Question: I'm currently working on a unit conversion app, and ran into a problem that I'm still trying to figure how to solve it. The app is supposed to convert one unit to a different unit, and supposed to convert and display new value in the text view every time a unit is converted to a different unit.(meters to kilometers, miles to yards, etc.). I created a computed property called result which handles the conversion, but when I run the code in the simulator and toggle between the units, no changes are displayed to show the units converted successfully. I tried using a guard statement before the calculations since I figured Value is 0 after converting inputNumber to an integer, but that doesn't seem to work. I'm not sure where I went wrong but any help with this would be greatly appreciated. I have attached the code and simulator below.
Thanks.
PS. I have learned how to and can build this app using the measurement functionality provided by Apple, I'm trying to learn how to build it in a different way by basically using math calculations only.
'''
struct ContentView: View {
@State private var inputNumber = ""
@State private var inputUnitValue = 2
@State private var outputUnitValue = 2
@State private var outputValue = ""
let inputUnits = ["Feet", "Meters", "Kilometers", "Yard", "Miles"]
let outputUnits = ["Feet", "Meters", "Kilometers", "Yard", "Miles"]
var result: Double {
var outputType = ""
var inputType = ""
let value = Double(inputNumber) ?? 0
var output = Double(outputValue) ?? 0
var input = Double(inputNumber) ?? 0
guard value > 0 else {
return 0
}
//Converts input value to input unit
switch inputUnits[inputUnitValue] {
case "meters":
input = value * 3.28
case "kilometers":
input = value * 3280.84
case "yards":
input = value * 3
case "miles":
input = value * 5280
case "feet":
input = value * 1
default:
input = value * 3.28
}
//Converts input unit to output unit
switch outputUnits[outputUnitValue] {
case "meters":
output = value / 3.28
case "kilometers":
output = value / 3280.84
case "yards":
output = value / 3
case "miles":
output = value / 5280
case "feet":
output = value / 1
default:
output = value / 3.28
}
return output
}
var body: some View {
NavigationView {
Form {
Section {
TextField("Value", text: $inputNumber)
.keyboardType(.numberPad)
}
Section(header: Text("Input Units")) {
Picker("Input Units", selection: $inputUnitValue) {
ForEach(0 ..< inputUnits.count) {
Text("\(self.inputUnits[$0])")
}
}
.pickerStyle(SegmentedPickerStyle())
}
Section(header: Text("Output Units")) {
Picker("Input Units", selection: $outputUnitValue) {
ForEach(0 ..< outputUnits.count) {
Text("\(self.outputUnits[$0])")
}
}
.pickerStyle(SegmentedPickerStyle())
}
Section (header: Text("output")){
Text("\(result, specifier: "%.2f")")
}
}
.navigationBarTitle("Unit Conversion")
}
}
}
struct ContentView_Previews: PreviewProvider {
static var previews: some View {
ContentView()
}
}
'''

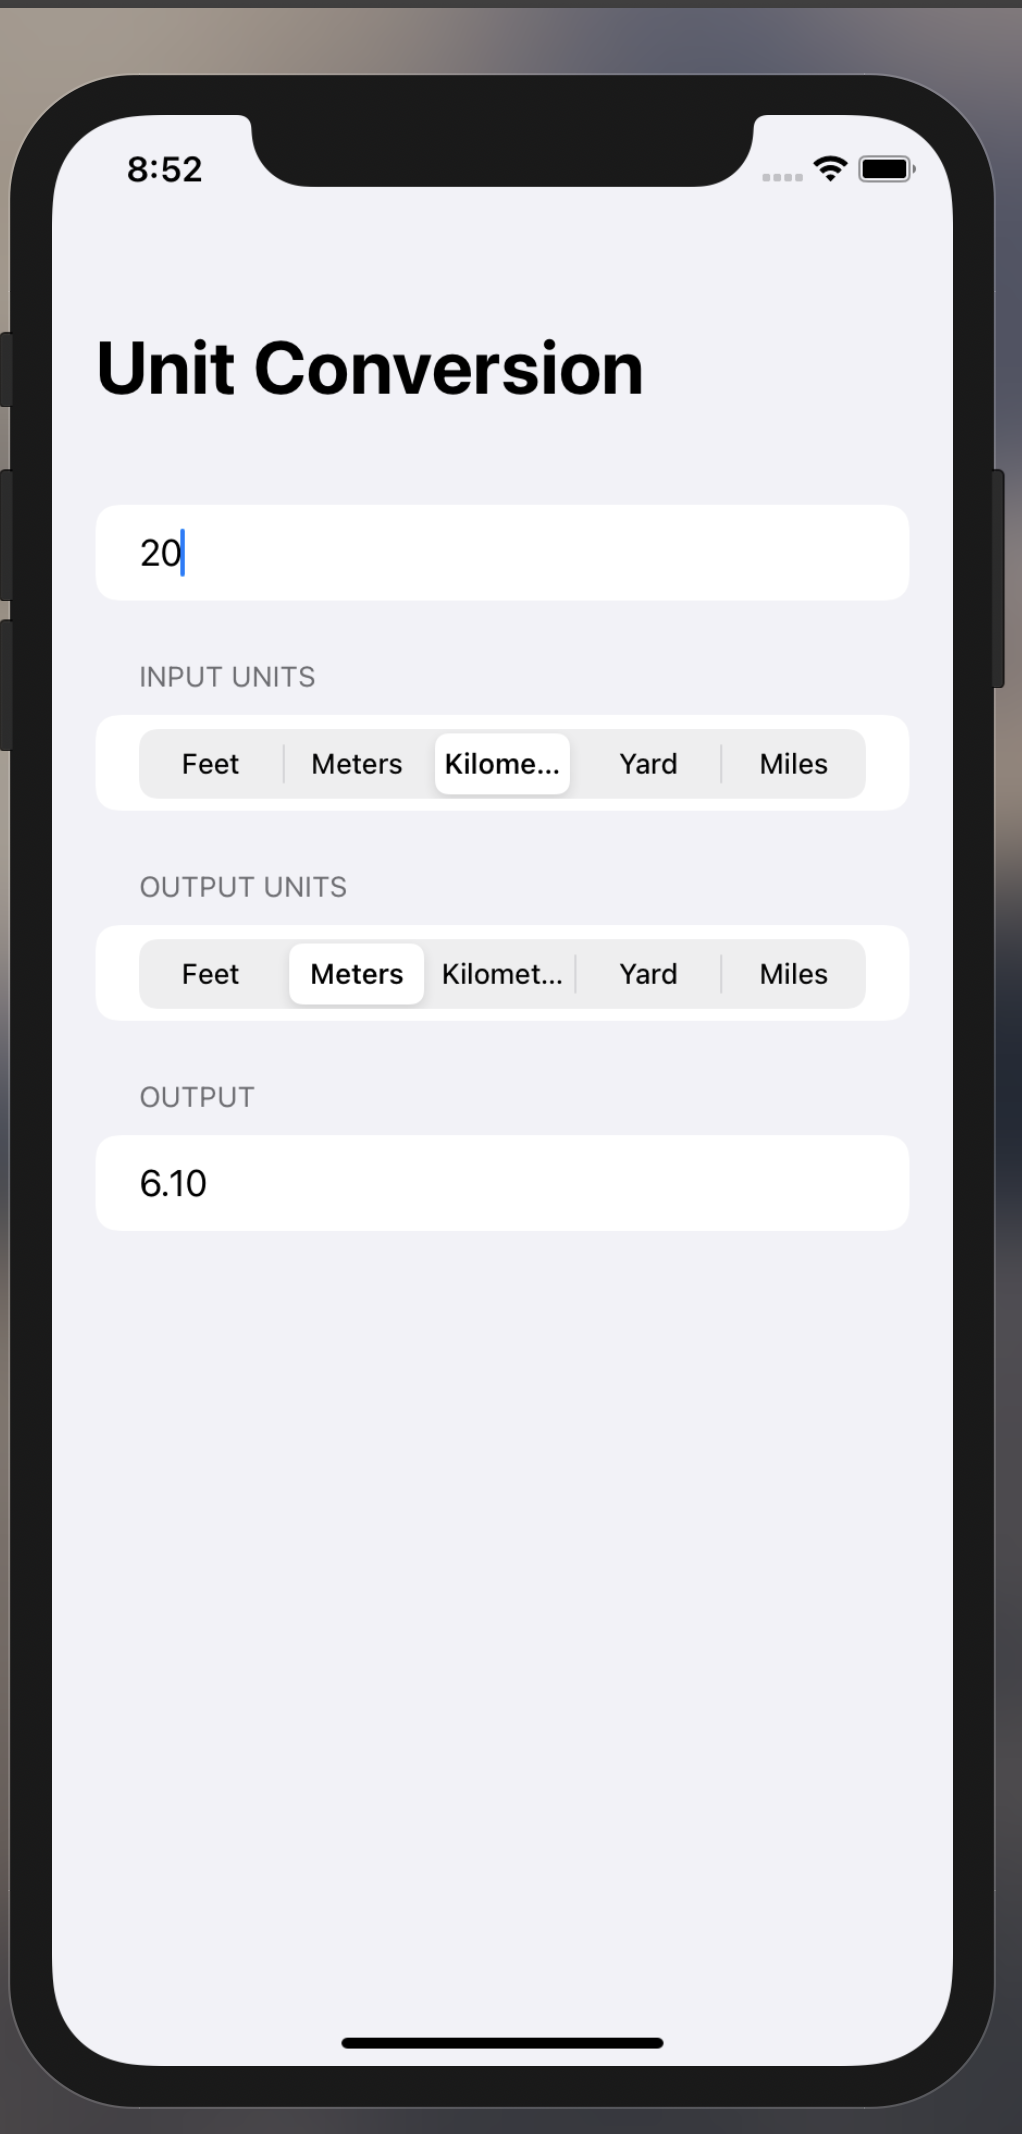
Answer: 'switch' is case sensitive. Your 'inputUnits' and 'outputUnits' are capitalized...
'''
let inputUnits = ["Feet", "Meters", "Kilometers", "Yard", "Miles"]
'''
... while your switch conditions are lowercased.
'''
switch inputUnits[inputUnitValue] {
case "meters": /// lowercased
...
}
'''
So, your 'switch' statement always falls through to the 'default'.
To fix, just add '.lowercased()':
'''
switch inputUnits[inputUnitValue].lowercased() {
'''
'''
switch outputUnits[outputUnitValue].lowercased() {
'''
---
One more thing: I assume the purpose of your 'switch'es are to:
1. Convert value to a standard feet unit
2. Convert that feet to the output unit
In this case, inside the second 'switch', you need to perform calculations using your 'input' variable (which is the input converted to feet) - 'value'.
To make things less confusing, I've renamed 'input' to 'inputAsFeet'.
'''
var result: Double {
let value = Double(inputNumber) ?? 0
var inputAsFeet = Double(0)
var output = Double(0)
guard value > 0 else {
return 0
}
switch inputUnits[inputUnitValue].lowercased() {
case "meters":
inputAsFeet = value * 3.28
case "kilometers":
inputAsFeet = value * 3280.84
case "yards":
inputAsFeet = value * 3
case "miles":
inputAsFeet = value * 5280
case "feet":
inputAsFeet = value * 1
default:
inputAsFeet = value * 3.28
}
switch outputUnits[outputUnitValue].lowercased() {
case "meters":
output = inputAsFeet / 3.28
case "kilometers":
output = inputAsFeet / 3280.84
case "yards":
output = inputAsFeet / 3
case "miles":
output = inputAsFeet / 5280
case "feet":
output = inputAsFeet / 1
default:
output = inputAsFeet / 3.28
}
return output
}
'''
Result:
<URL>